Field crop: maize
Growth stage: 2
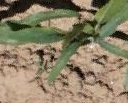
Species: maize